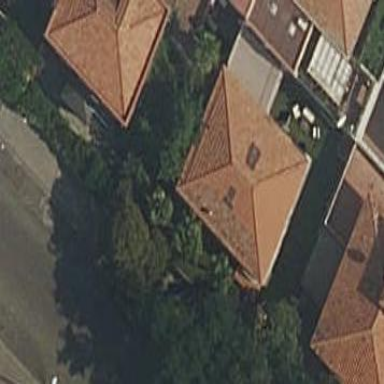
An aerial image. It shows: Hipped-roof house.